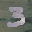
Label: 3